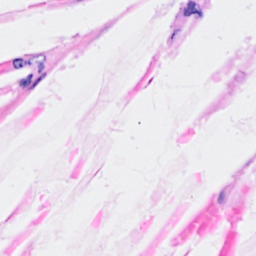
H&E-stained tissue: Breast